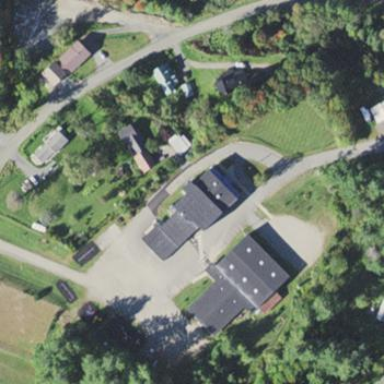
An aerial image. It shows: School.